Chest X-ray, AP view. Patient: 25 years old, sex M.
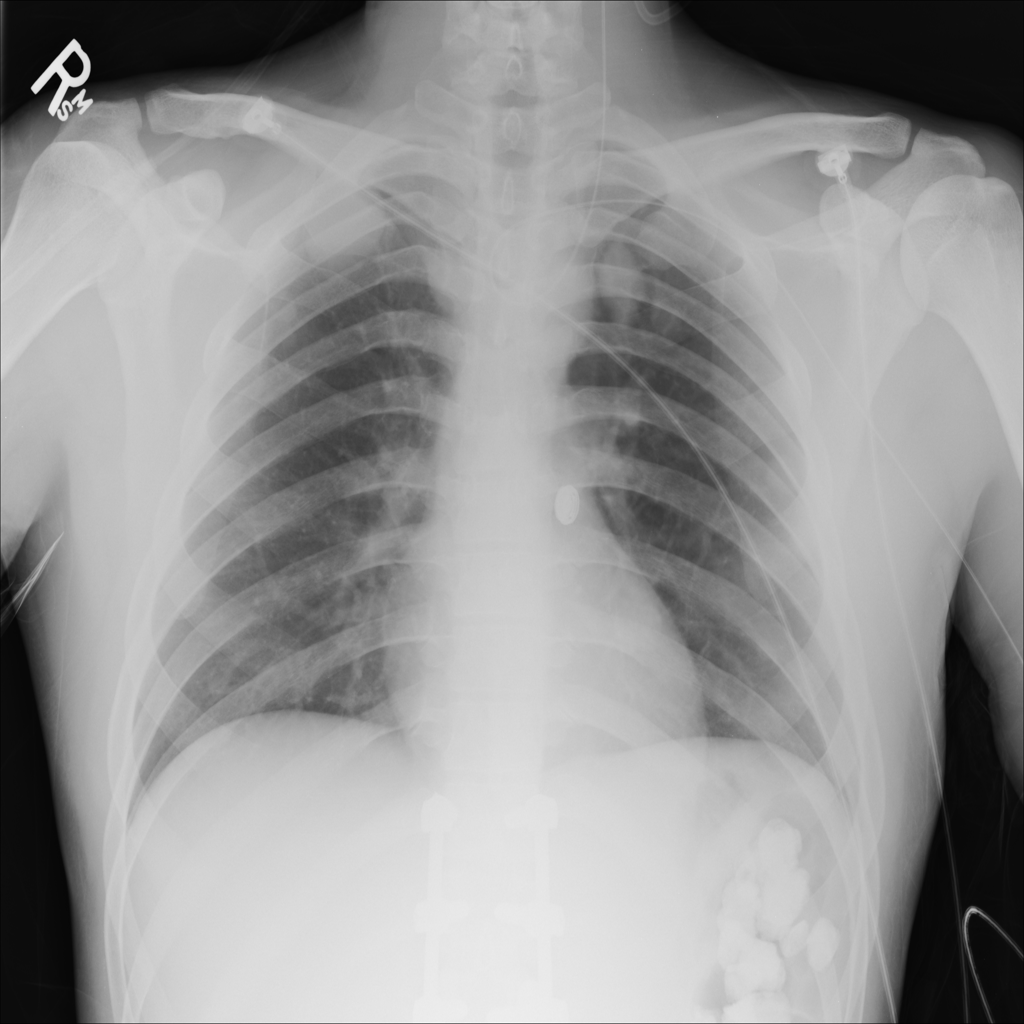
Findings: No Finding